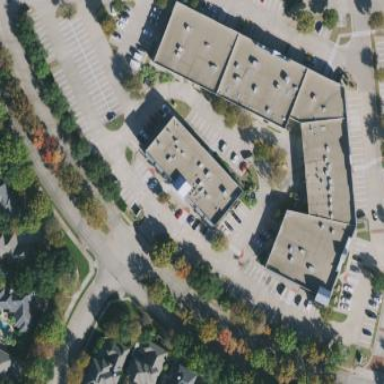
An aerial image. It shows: Retail building.